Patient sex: M
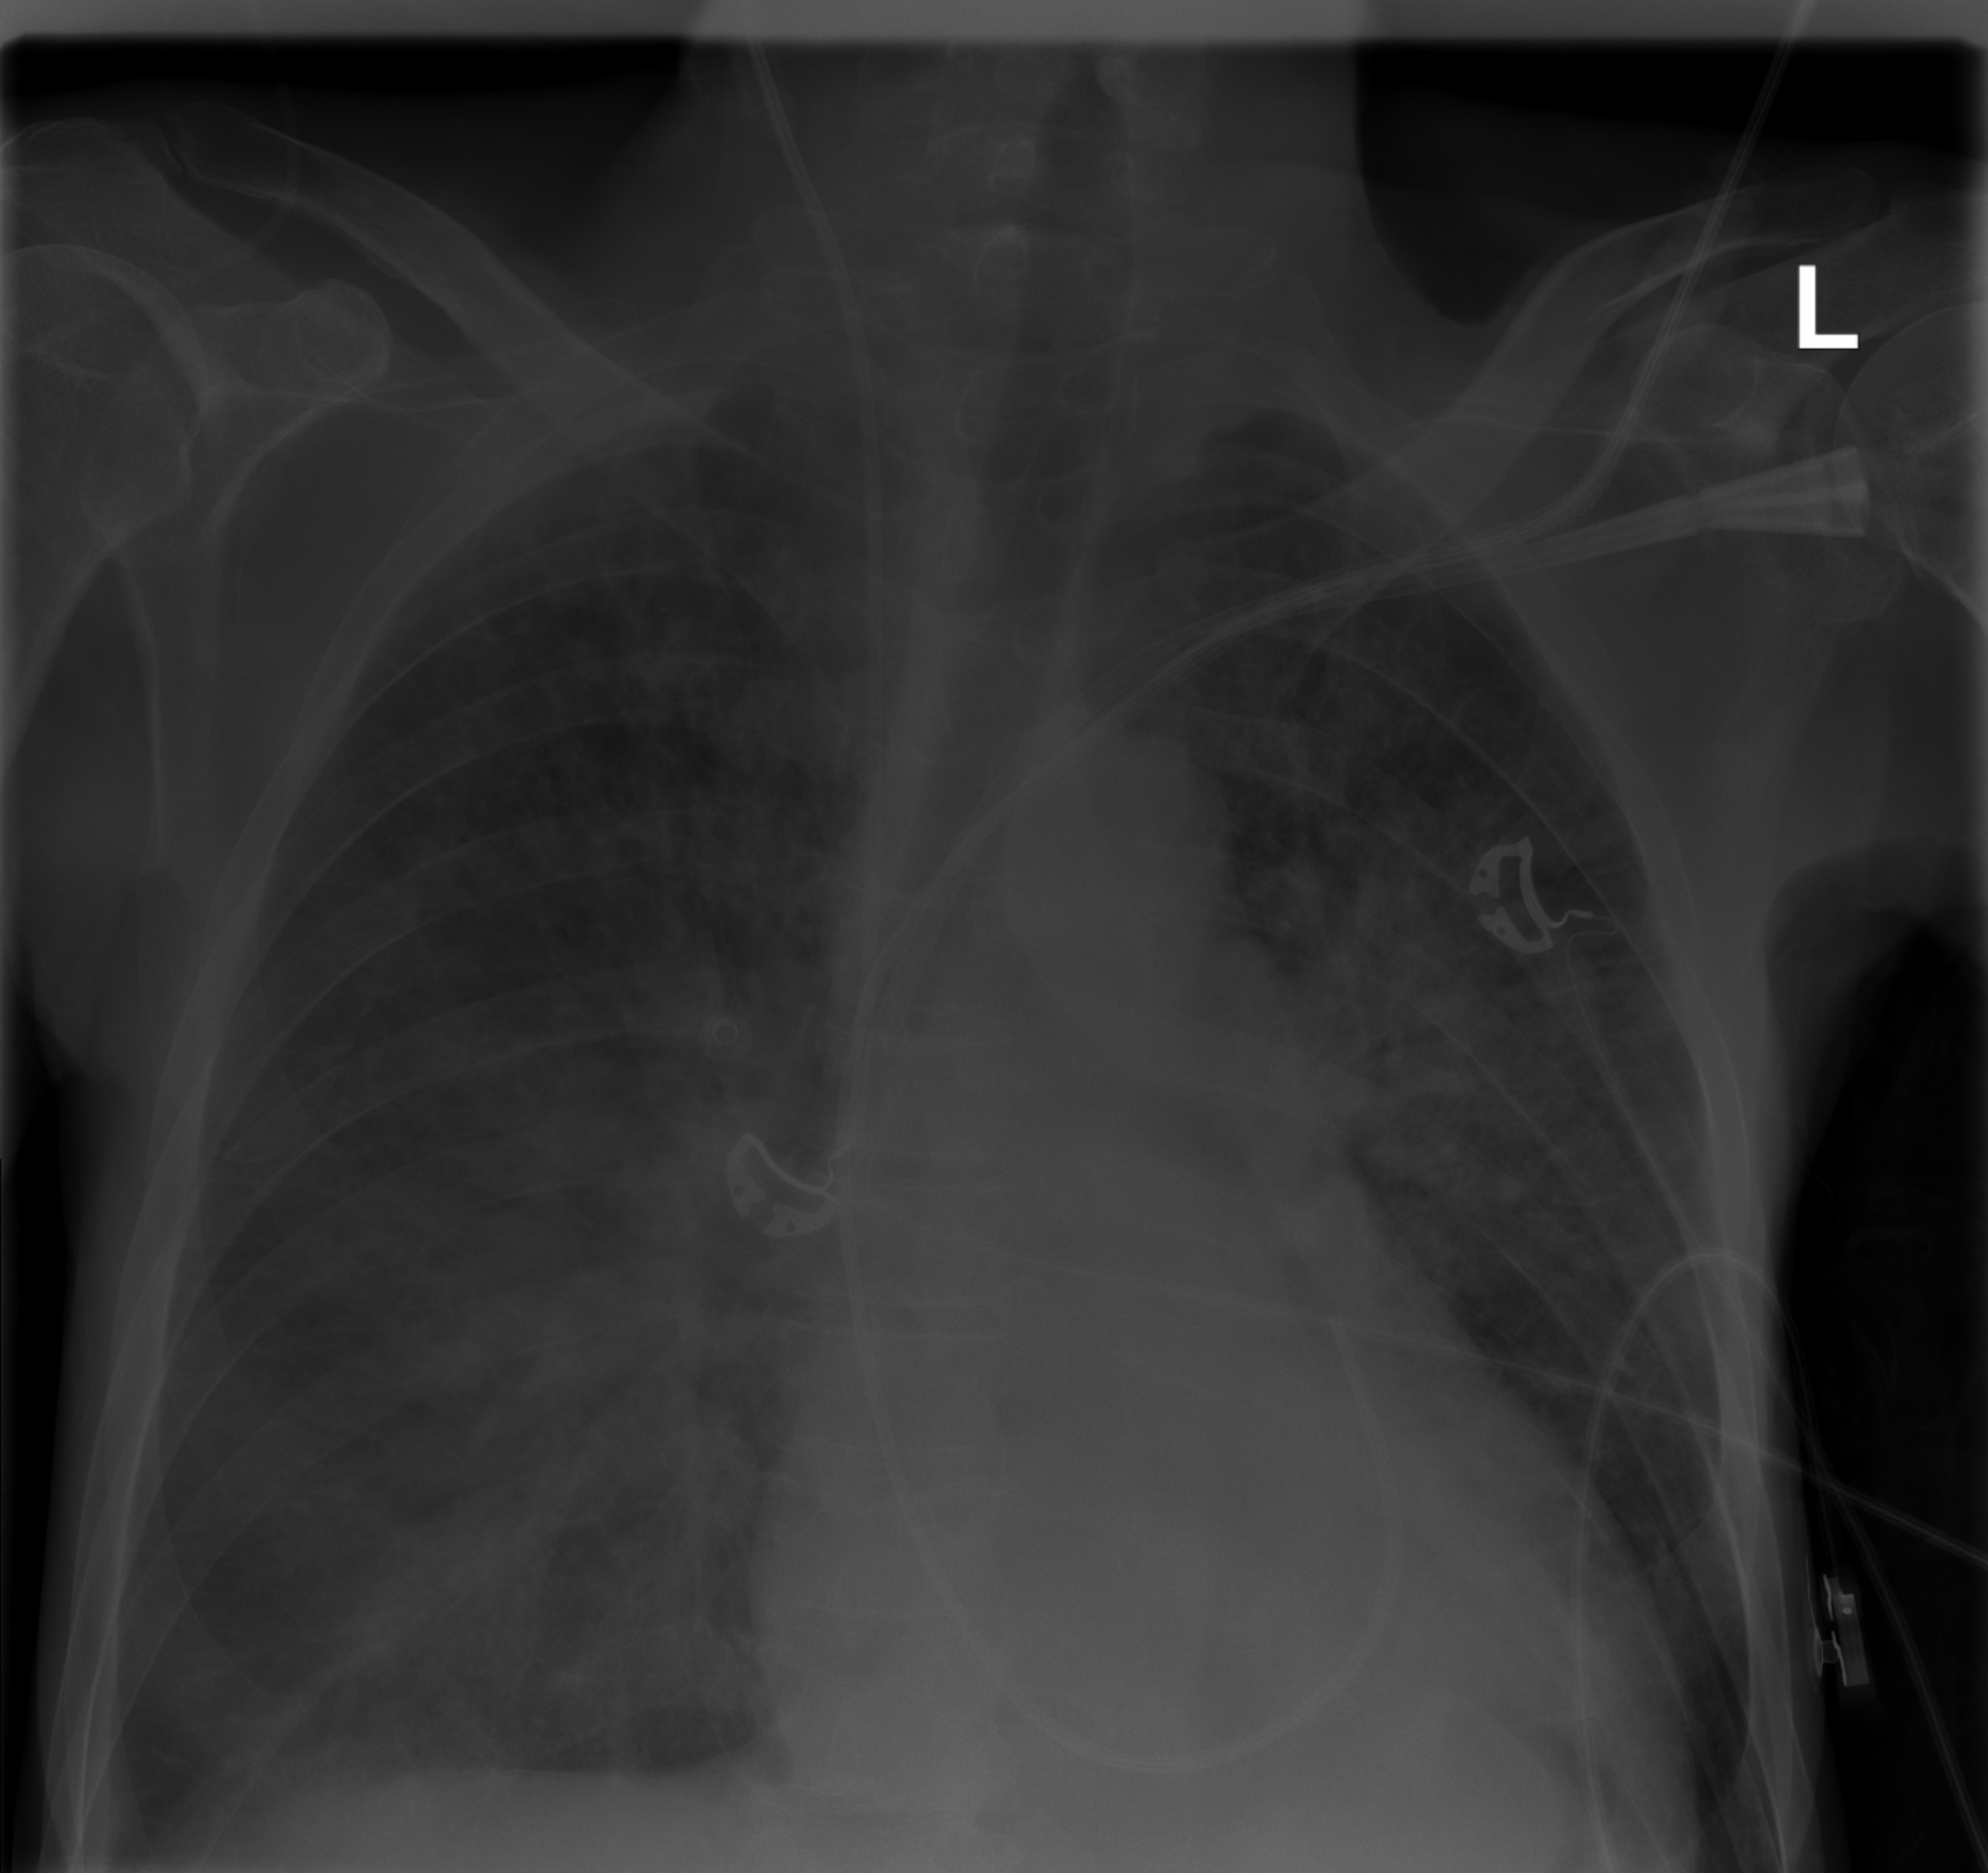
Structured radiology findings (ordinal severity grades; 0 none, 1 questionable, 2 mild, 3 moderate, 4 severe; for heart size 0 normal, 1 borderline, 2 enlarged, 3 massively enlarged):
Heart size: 0
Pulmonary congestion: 0
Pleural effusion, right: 1
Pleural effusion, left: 0
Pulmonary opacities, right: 3
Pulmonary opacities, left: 2
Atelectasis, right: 2
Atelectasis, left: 2